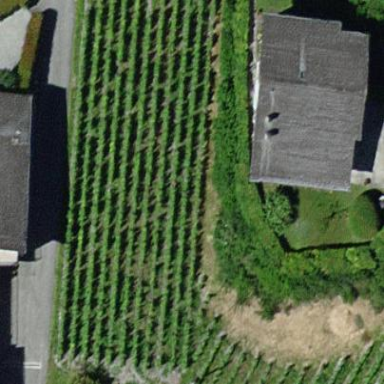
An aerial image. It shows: Vineyard growing grapes.